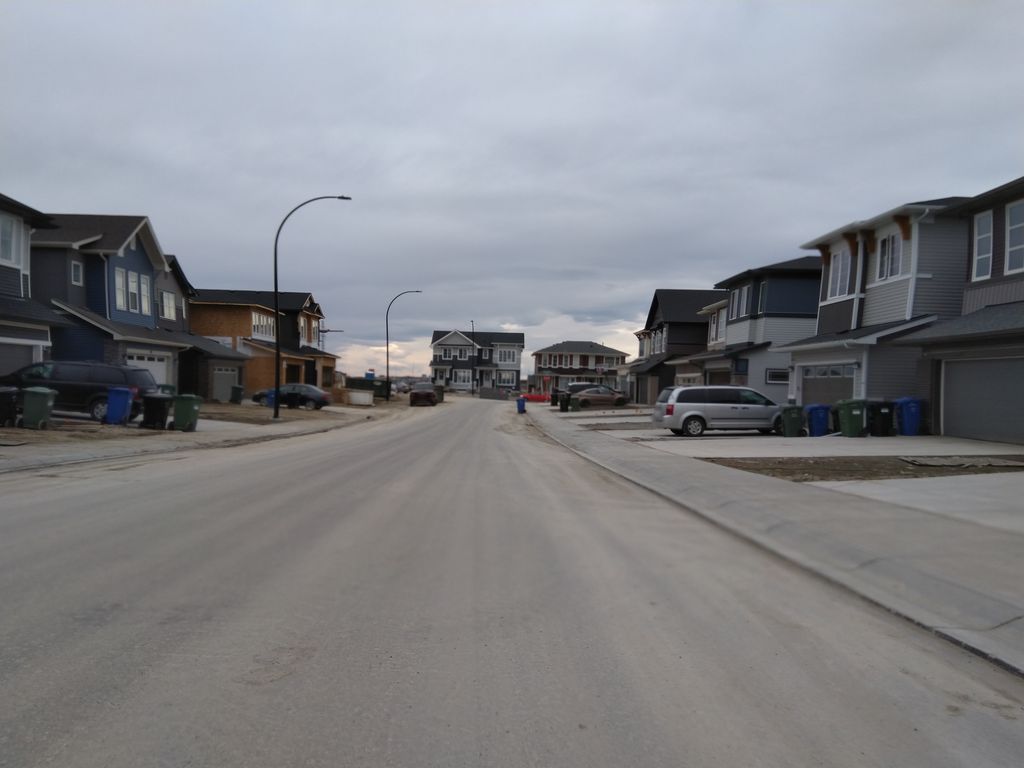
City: calgary